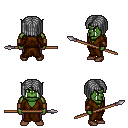
a pixel art fantasy rpg character, male body template, orc, green skin, brown robe, magenta pants, gray pageboy hairstyle, leather bracers, brown shoes, spear, four views (front, back, left, right), 2x2 character sprite sheet, small pixel art, hard edges, no anti-aliasing